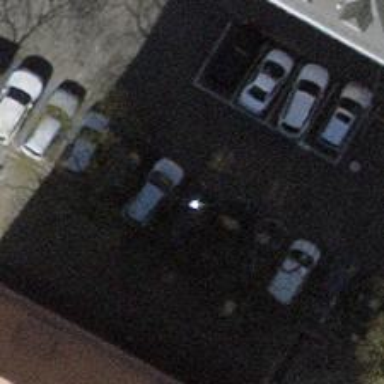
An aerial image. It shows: Parking area is available.